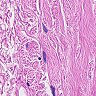
Metastatic tissue present: no